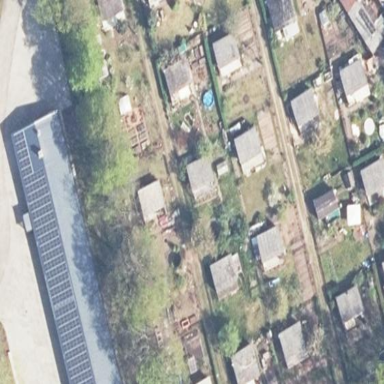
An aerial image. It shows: Allotments area.